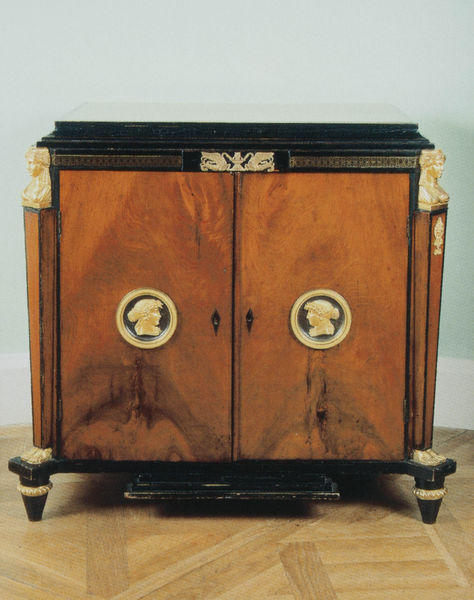
Titel: Schränkchen
Künstler: Heinrich Gambs
Standort: St. Petersburg
Institution: Schloss Pawlowsk
Schlagwörter: dunkel, fuß, kopf, schatten, weiß, frauen, menschen, ocker, braun, brust, frau, grau, hell, holz, köpfe, licht, profil, schwarz, tür, schloss, leute, muster, ornament, gesichter, profile, wand, gesicht, sockel, möbel, portrait, porträt, boden, gold, haare, rechts, kreis, rund, tondo, skulptur, relief, füße, kommode, schrank, türen, zwei, fußboden, parkett, figuren, büste, ornamente, verzierung, tischchen, lack, parkettboden, platte, foto, fotografie, truhe, medaillon, vergoldet, links, schlicht, künstler, kreise, bürgertum, medallie, einlegearbeit, intarsien, kasten, schlüssellöcher, biedermeier, anrichte, maserung, handwerker, statuen, eckpfeiler, antik, antikisierend, mobiliar, kränze, medaille, beschlag, verschluß, büsten, empire, emblem, applikation, objekt, wohnen, buche, furnier, möbelstück, schrein, kästchen, verzierungen, aufbewahrung, beschläge, geschnitzt, rosetten, schlösser, schlüsselloch, laminat, elfenbein, klassizistisch, tondi, medaillons, inventar, embleme, gemmen, gemasert, büsse, fruhe, kameen, medaillions, meddaillon, napolononischer stil, neo renaissance, nussbaumholz, proträts, schaustp, schaustück, schlosser, 1900, 1870, braun schwarz, empure